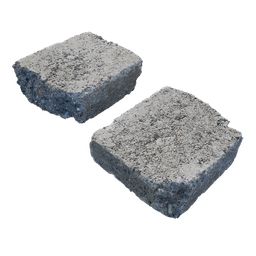
Label: architecture